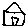
Label: house